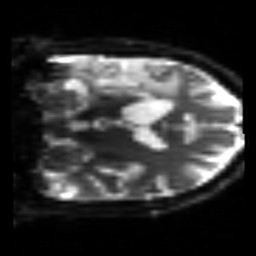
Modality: sbref
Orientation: coronal
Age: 64
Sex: male
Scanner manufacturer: siemens
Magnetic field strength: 3 T
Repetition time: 3.2 s
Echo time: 0.081 s